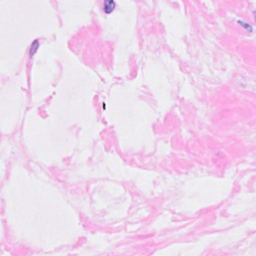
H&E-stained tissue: Breast